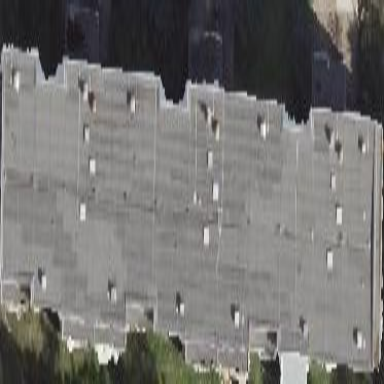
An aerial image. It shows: Building with apartments and flat roof.